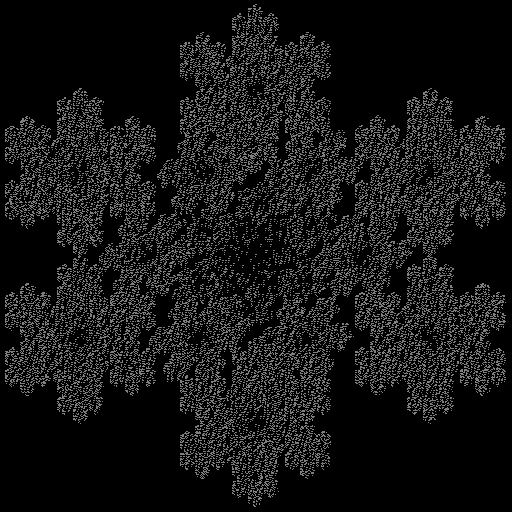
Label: koch_snowflake